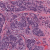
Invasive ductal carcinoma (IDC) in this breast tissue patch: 1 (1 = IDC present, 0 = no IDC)